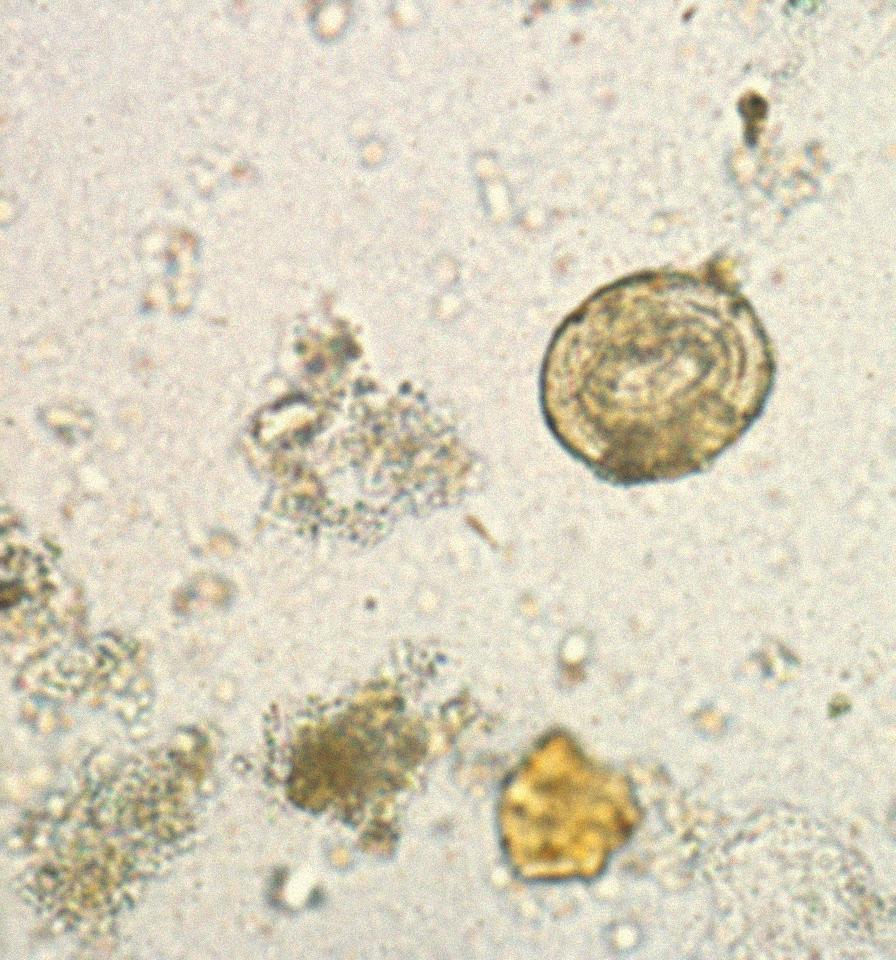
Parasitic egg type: Ascaris lumbricoides